Question: I am using standard library
'''
using Excel = Microsoft.Office.Interop.Excel;
'''
And this is how I create Excel, just small part of code:
'''
//Excel.Application xlApp;
Excel.Workbook xlWorkBook;
Excel.Worksheet xlWorkSheet;
object misValue = System.Reflection.Missing.Value;
Excel._Application xlApp = new Excel.Application();
xlWorkBook = xlApp.Workbooks.Add(misValue);
xlWorkSheet = (Excel.Worksheet)xlWorkBook.Worksheets.get_Item(1);
//add data
xlWorkSheet.Cells[1, 1] = "";
xlWorkSheet.Cells[1, 2] = "Student1";
xlWorkSheet.Cells[1, 3] = "Student2";
xlWorkSheet.Cells[1, 4] = "Student3";
'''
What should I do to make text in the cell be located in the middle?

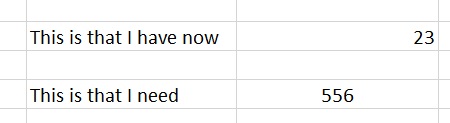
Answer: '''
Microsoft.Office.Interop.Excel.Range RangeYour= workSheet1.Range["B3:I3"];
// rngcompphon.Merge();
// rngcompphon.ShrinkToFit = true;
rngcompphon.VerticalAlignment = Microsoft.Office.Interop.Excel.XlHAlign.xlHAlignCenter;
rngcompphon.HorizontalAlignment = Microsoft.Office.Interop.Excel.XlHAlign.xlHAlignCenter;
// rngcompphon.Font.Bold = true;
'''